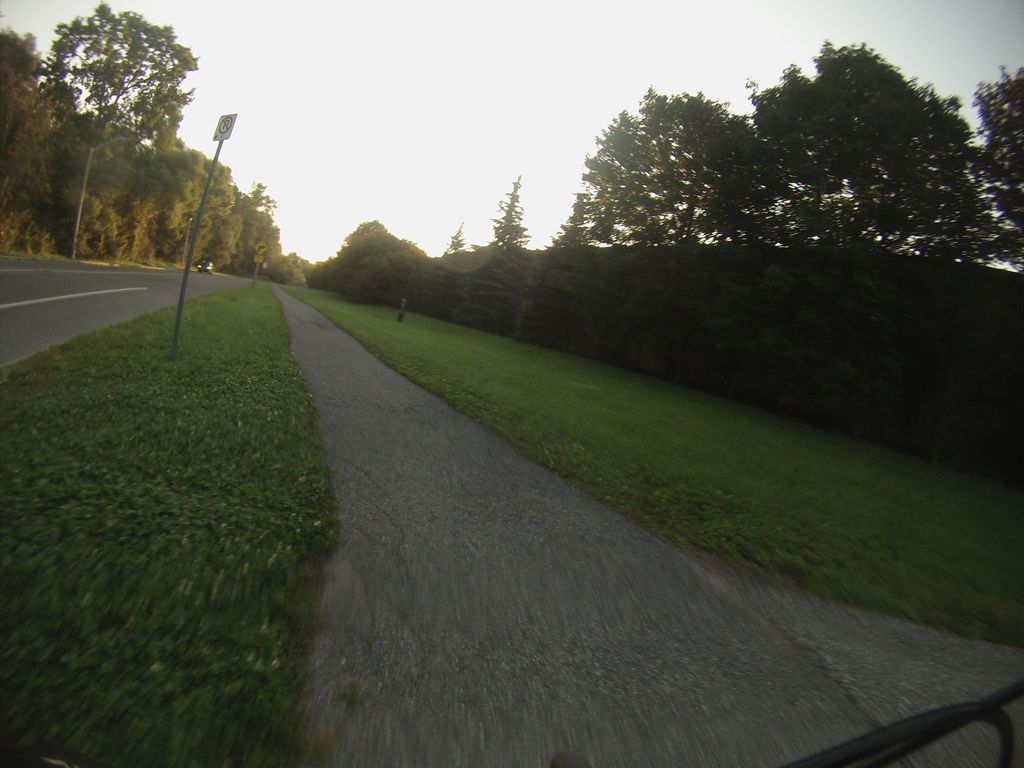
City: ottawa-gatineau